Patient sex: F
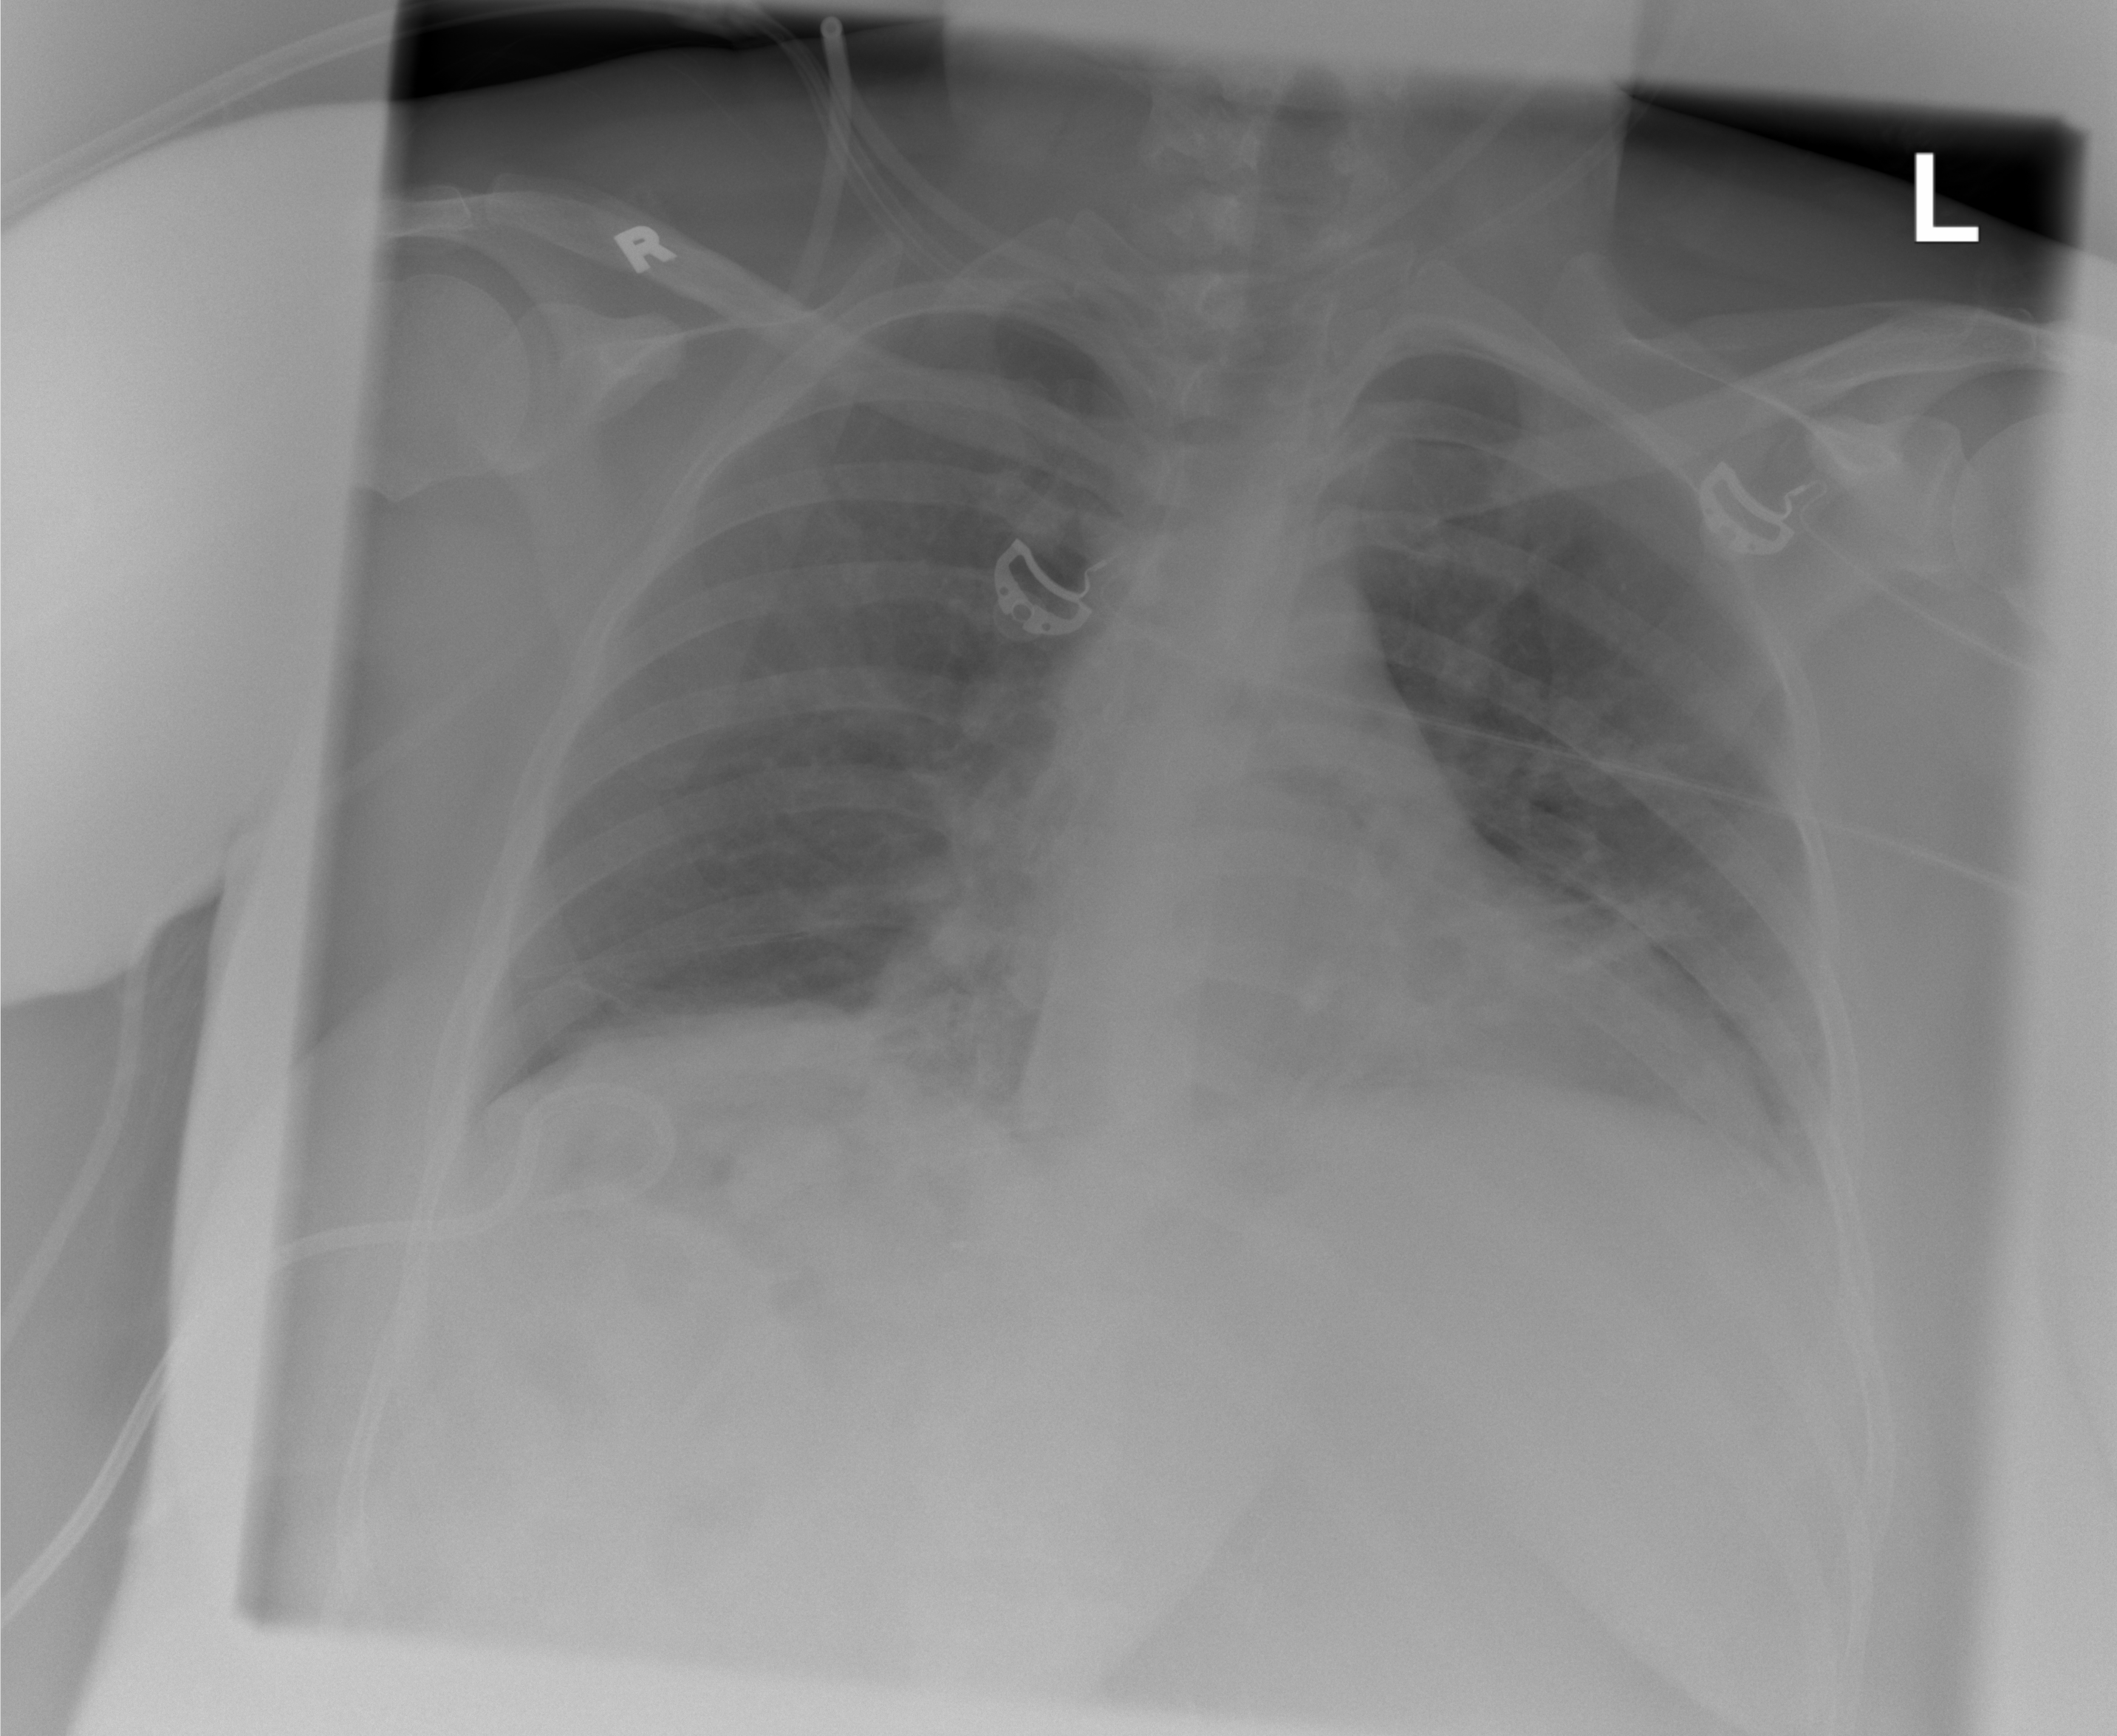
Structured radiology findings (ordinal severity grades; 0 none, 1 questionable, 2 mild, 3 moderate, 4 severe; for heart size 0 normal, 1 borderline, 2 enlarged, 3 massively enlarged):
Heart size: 0
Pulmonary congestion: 0
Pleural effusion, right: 0
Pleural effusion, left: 0
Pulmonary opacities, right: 1
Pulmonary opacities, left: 1
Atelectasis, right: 2
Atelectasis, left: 1